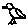
Label: bird